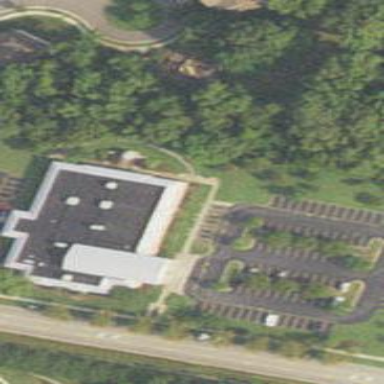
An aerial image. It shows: Public building.